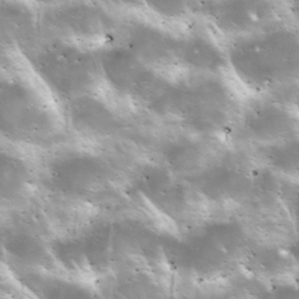
Label: non_frost